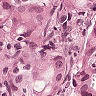
Metastatic tissue present: yes